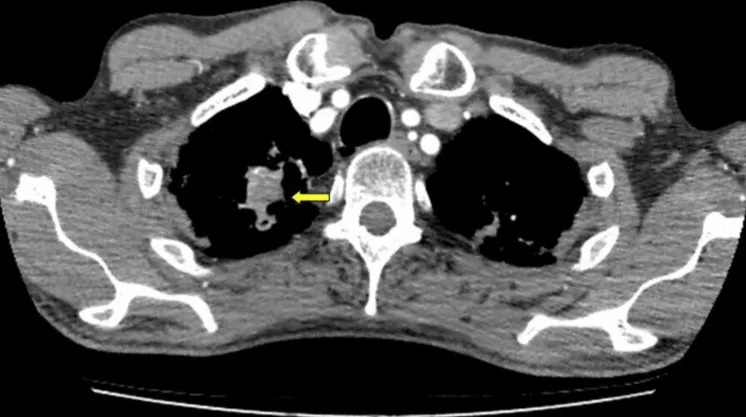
Primary pulmonary lesion on the right upper lobe (yellow arrow).
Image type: radiology (ct)